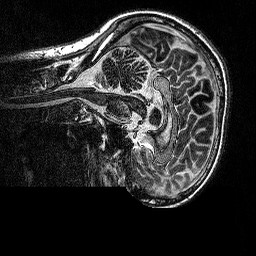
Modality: MP2RAGE
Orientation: sagittal
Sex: female
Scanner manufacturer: siemens
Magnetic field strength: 3 T
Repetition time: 5 s
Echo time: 0.00292 s